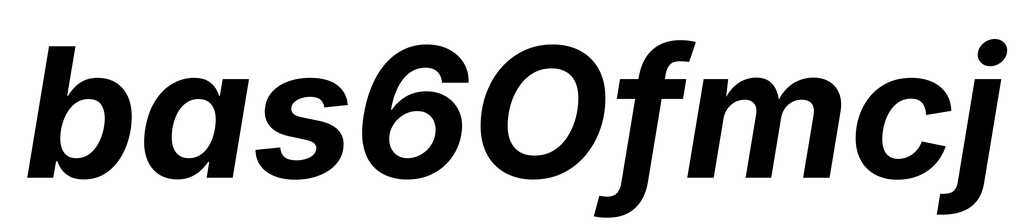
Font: Inter-Italic_Bold_Italic